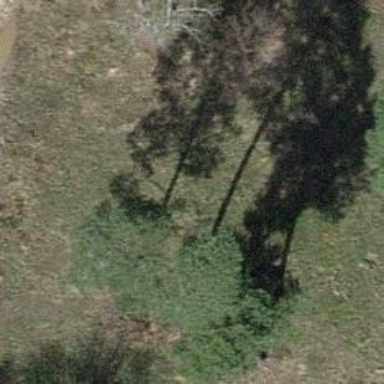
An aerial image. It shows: Needle-leaved tree in its natural environment.